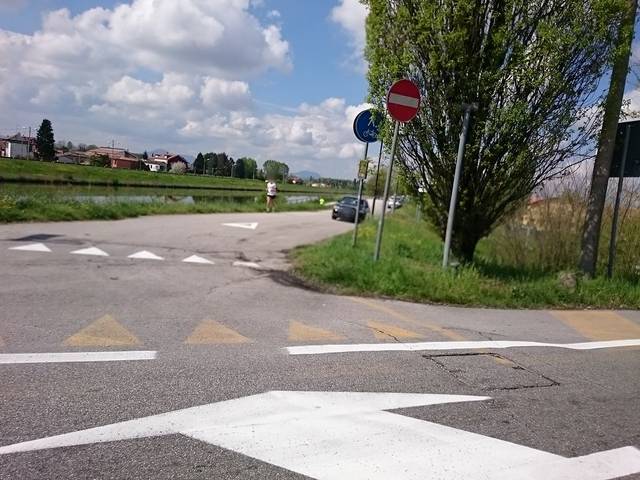
Region: Italy
Coordinates: 45.384, 11.899